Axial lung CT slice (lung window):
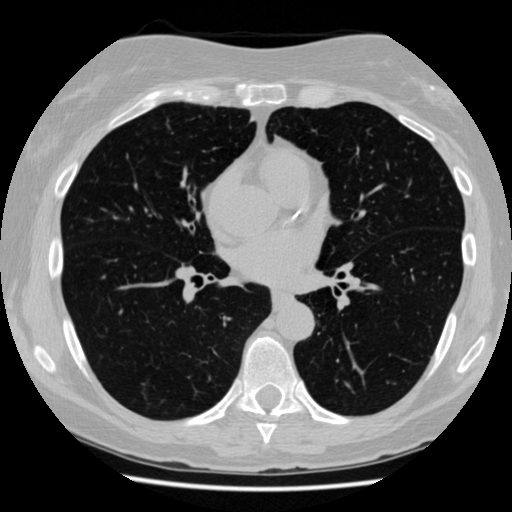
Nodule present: no